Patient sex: F
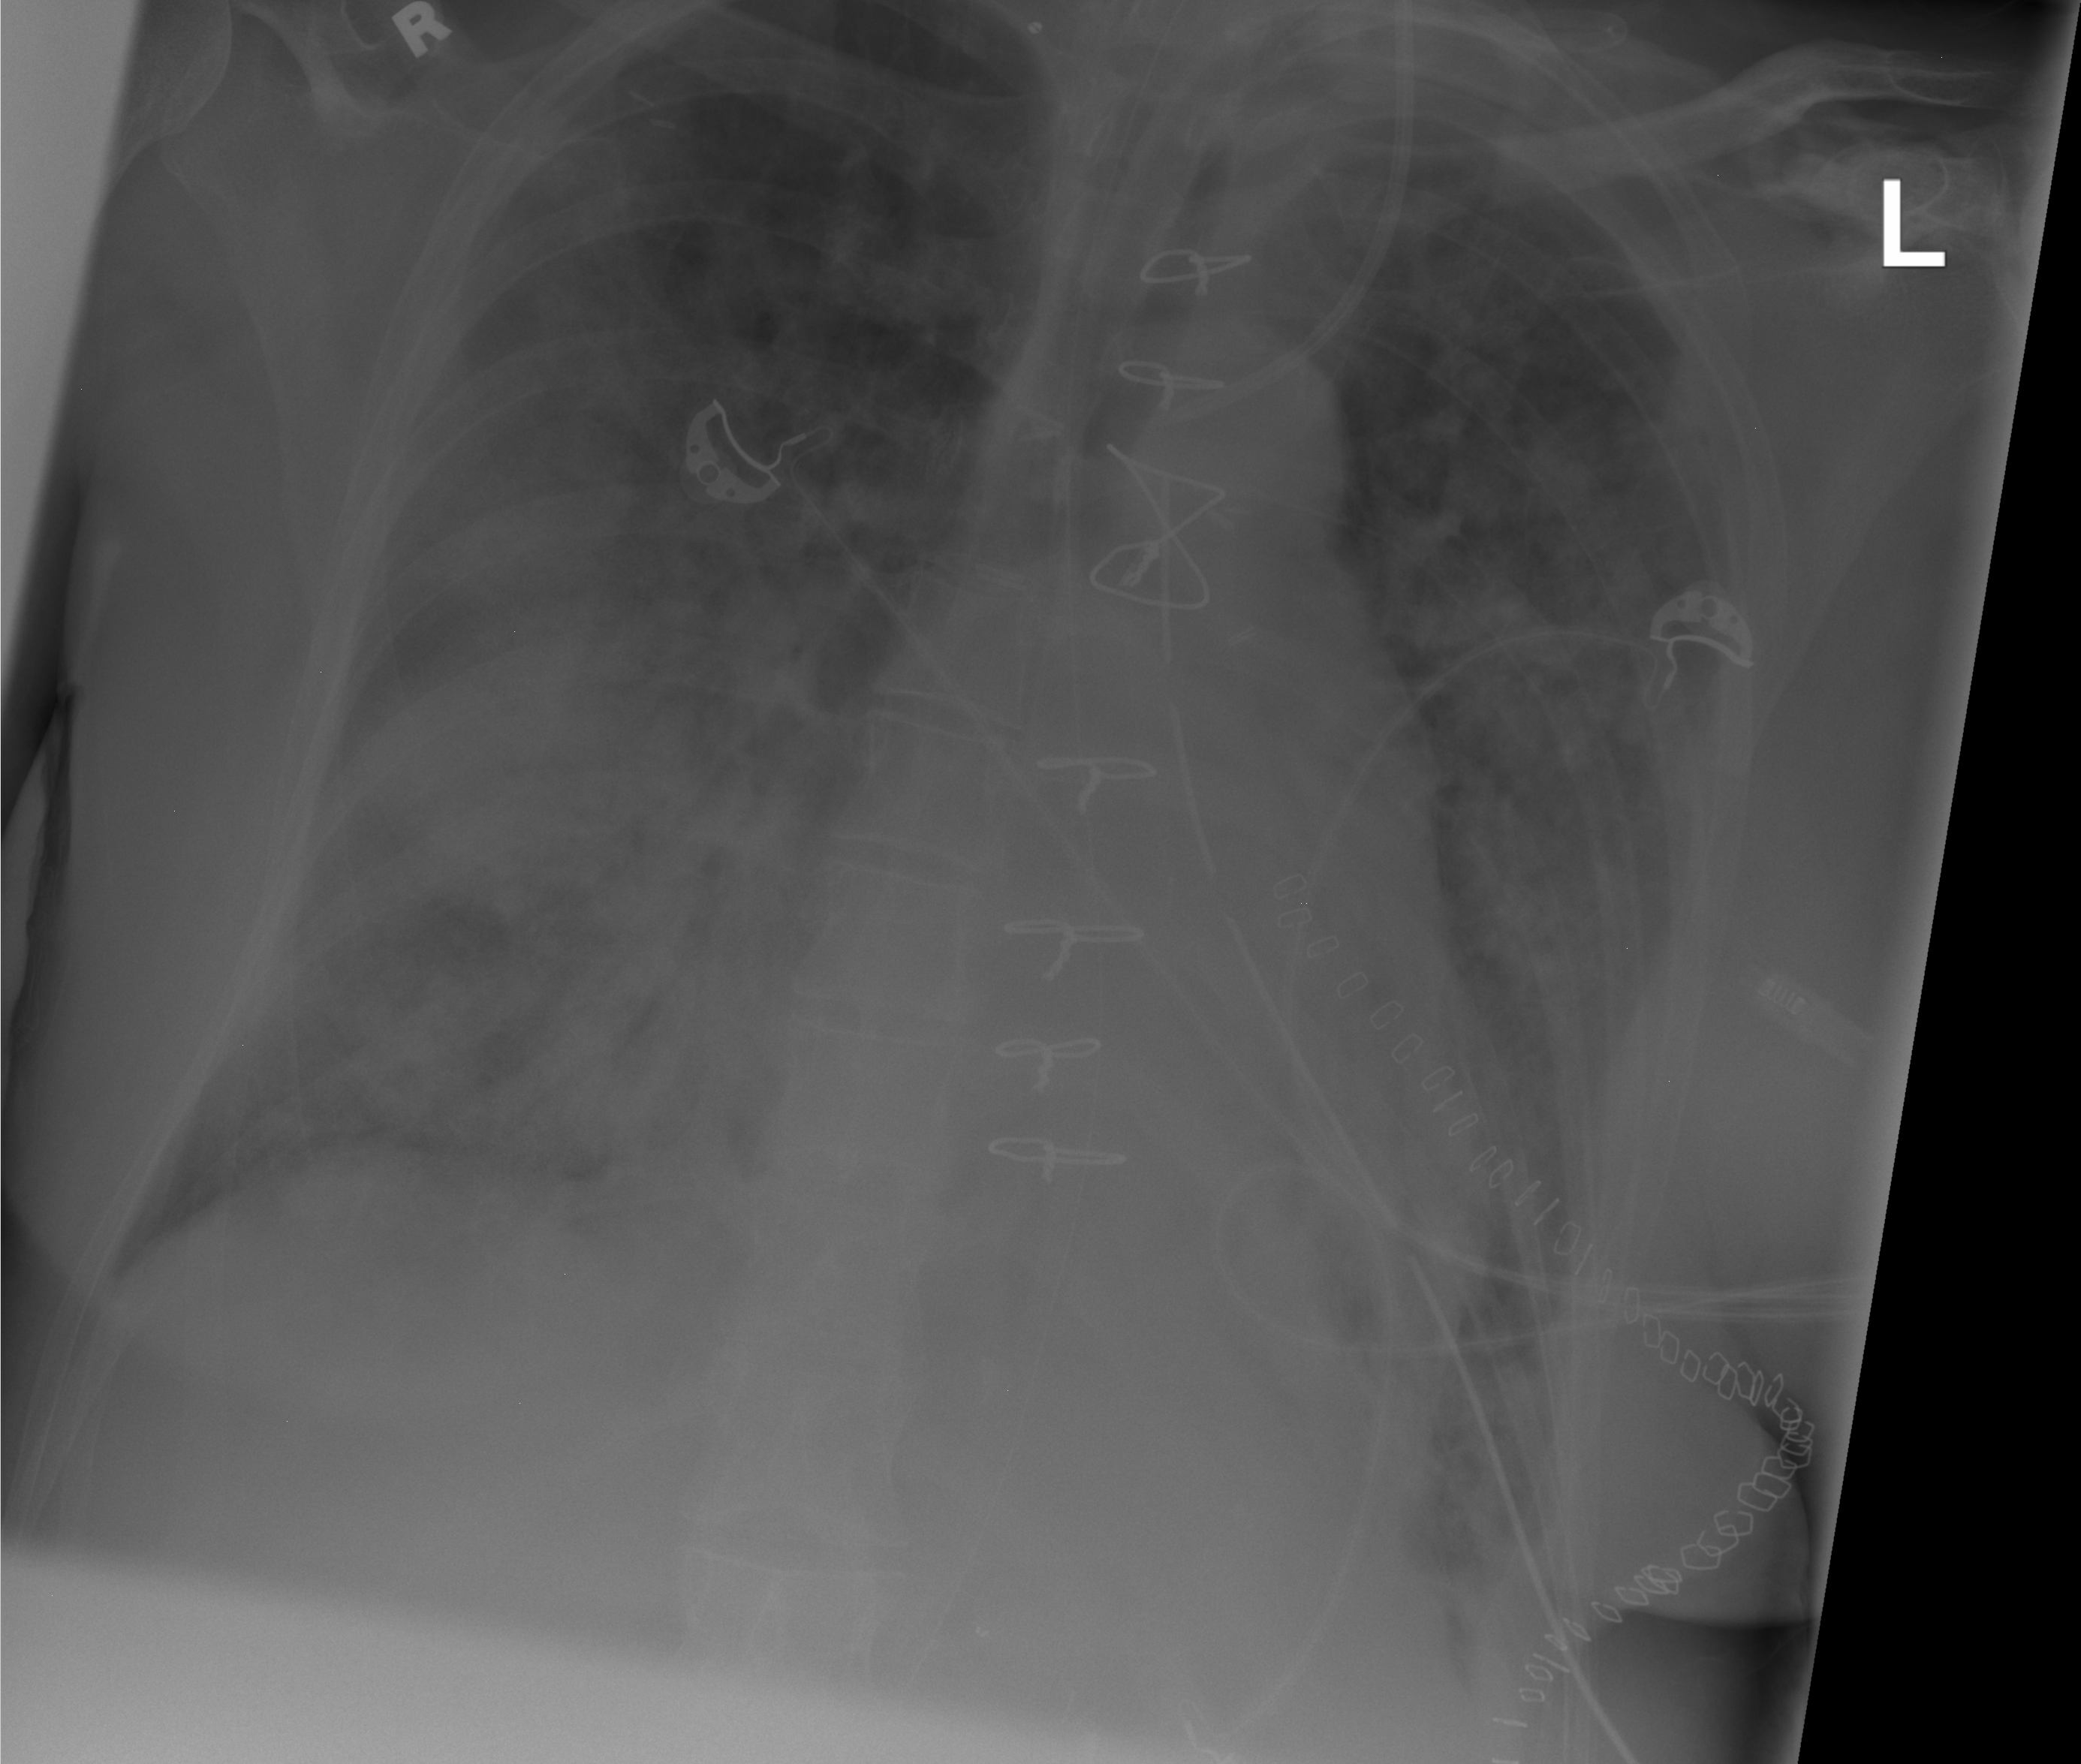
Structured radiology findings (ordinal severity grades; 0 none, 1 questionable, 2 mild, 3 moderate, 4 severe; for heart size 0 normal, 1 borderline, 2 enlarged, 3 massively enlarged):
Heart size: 1
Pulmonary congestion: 0
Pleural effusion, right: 0
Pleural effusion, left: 2
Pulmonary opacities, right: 3
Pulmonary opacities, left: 2
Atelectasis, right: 2
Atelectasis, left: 2